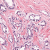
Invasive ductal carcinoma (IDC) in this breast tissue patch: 1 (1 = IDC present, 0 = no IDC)